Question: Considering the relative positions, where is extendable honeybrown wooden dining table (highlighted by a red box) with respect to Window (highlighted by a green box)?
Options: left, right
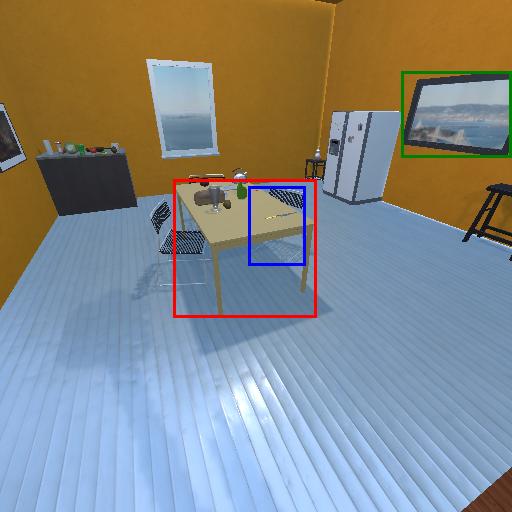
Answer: left